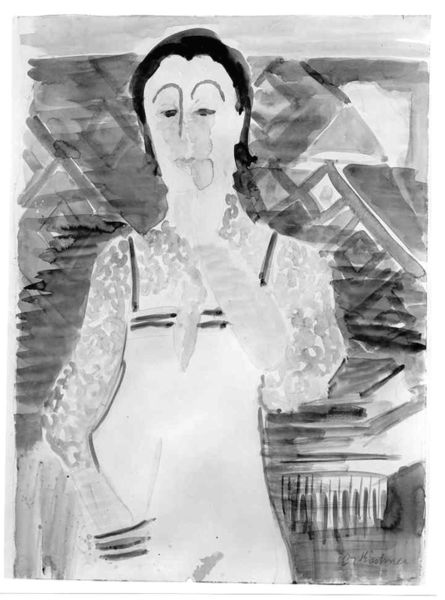
Titel: Frau mit Schürze (Erna Kirchner)
Künstler: Ernst Ludwig Kirchner
Standort: Karlsruhe
Institution: Staatliche Kunsthalle Karlsruhe
Schlagwörter: akt, dunkel, gemälde, hand, kopf, wasser, weiß, aquarell, grob, kirchner, fenster, frau, grau, haar, hell, hintergrund, kleid, mund, nase, schwarz, skizze, tisch, zeichnung, blick, gebäude, schal, malerei, muster, ornament, arm, arme, augen, blass, bluse, gesicht, mensch, stehen, trauer, bild, bildnis, hals, portrait, porträt, figur, haare, person, augenbrauen, traurig, schürze, papier, abstrakt, kette, dächer, farbe, grafik, wasserfarbe, linien, hands, lamp, white, women, black, blouse, dark, dress, face, female, gouache, gray, grey, hair, lady, modern, nose, painting, woman, brauen, halstuch, tusch, maler, streifen, pattern, patterns, picture, aqarell, striche, schwarze, tusche, wasserfarben, expressionistisch, kontur, schraffur, schwarzweiß, strich, kittel, wässrig, tasche, pinsel, pinselstrich, tinte, flecken, raute, ungelenk, man, zunge, background, girl, head, augenbraun, ster, eyes, flat, drawing, black and white, look, trim, brow, chin, mouth, expressionist, monochrome, sketch, woamn, gezeichnet, books, necklace, primitiv, fot, abstract, human, arms, bangle, cheeks, clothes, pose, history, ink, rectangle, diagonal, water colour, watercolor, kinderzeichnung, art, fauve, matisse, signature, pocket, study, geometric, skizzenhaft, circles, lines, shapes, apron, floral, foreground, figure, stripes, charcoal, greyscale, lithograph, picasso, shade, art brut, paint, simple, black hair, eyebrows, kettenhemd, blurry, clothing, straps, hatching, forehead, shirt, standing, casual, geisha, sleeves, bleak, hurt, pain, triangle, historic, knife, pissaro, fan, shades, augebrauen, past, abstrct, tonal, 19th century, piano, graphische muster, blck, brows, tongue, young lady, keys, gaugin, figue, diampnd, diamond, eyebrowes, checkered, blur, gey, hatch, smudge, diamonds, long sleeved, x, checker, jewlery, parallel, geometic, cook, artistic, golden twenties, neckless, lick, no expression, no emotion, unhappy, humanity, artsy, ink wash, keyboard, wathercolour, icecream, henry matisse, zeuichnung, splot, schürzentasche, truarig, karos, kurze haare, kurzhaarfrisur, karommuster